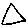
Label: triangle